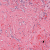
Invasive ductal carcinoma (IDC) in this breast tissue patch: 0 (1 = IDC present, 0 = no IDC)